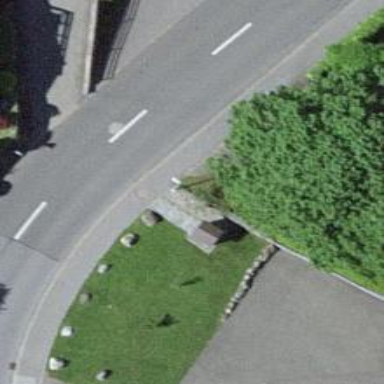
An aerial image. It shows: Wayside shrine.